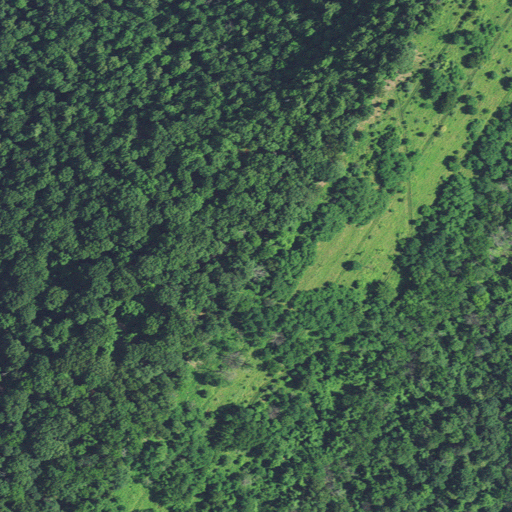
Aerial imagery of ridge(s) in West Virginia named Sawmill Ridge containing deciduous forest, mixed forest, and pasture